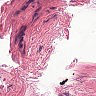
Metastatic tissue present: no